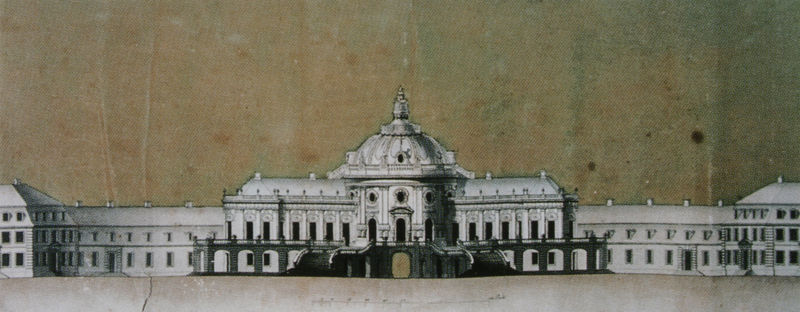
Titel: "Aufriß des Lust-Schlosses Solitude, 2 Stund von Stuttgart entfernt"
Künstler: Immanuel David Dillenius
Schlagwörter: flügel, himmel, schatten, weiß, gelb, ocker, braun, fenster, grau, hintergrund, laterne, licht, skizze, säulen, tür, zeichnung, dach, gebäude, haus, schloss, architektur, barock, stein, sonne, adel, rokoko, kamin, kamine, kreis, oval, rund, turm, balkon, terrasse, papier, ansicht, bogen, fassade, fassaden, türen, dächer, giebel, mauer, hof, türe, platz, pilaster, sepia, kuppel, treppe, treppen, symmetrie, aufgang, stufen, collage, tor, galerie, bögen, eingang, türmchen, palast, rundfenster, stockwerk, torbogen, balustrade, kuppe, quer, entwurf, arkaden, flecken, portal, gesims, pforte, frontalansicht, risalit, rosette, herrensitz, simse, fleckig, geschosse, plan, postkarte, pavillion, knick, mamor, palais, kranzgesims, massstab, aufriss, mittelbau, gesamtansicht, petersdom, seitenflügel, gesimse, zweistöckig, tambour, medaillons, stiegen, baukunst, trum, länglich, ach, freitreppen, glaerie, panoramaansicht, türmschen, turm+, residens